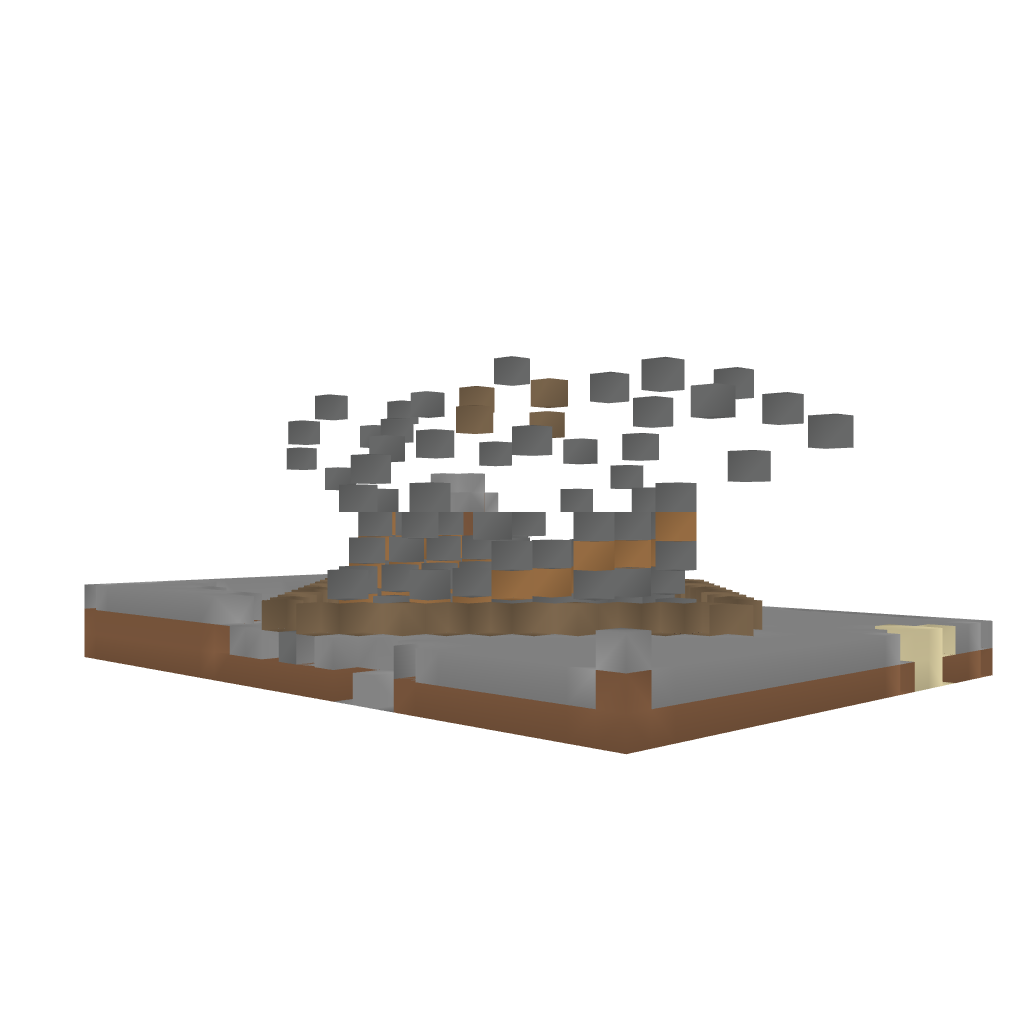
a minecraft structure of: Symmetry Parkour